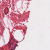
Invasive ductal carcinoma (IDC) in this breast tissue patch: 0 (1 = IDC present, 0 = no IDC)